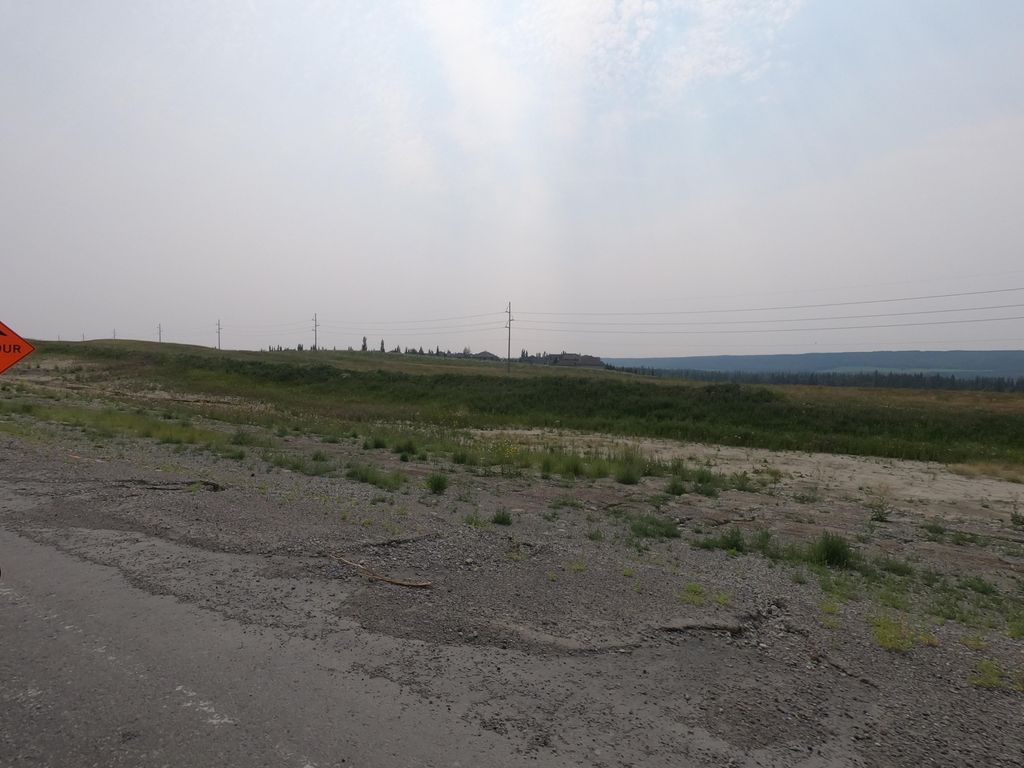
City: calgary